Question: I have the following code, where I believe the 'NSFetchRequest' is in fact working, but there is nothing showing in my tableView(peopleList) after the 'viewWillAppear' runs.
'''
-(void)viewWillAppear:(BOOL)animated{
AppDelegate *appDelegate = [[UIApplication sharedApplication] delegate];
NSManagedObjectContext *moc = [appDelegate managedObjectContext];
NSEntityDescription *entityDescription = [NSEntityDescription entityForName:@"Person"
inManagedObjectContext:moc];
NSFetchRequest *request = [[NSFetchRequest alloc] init];
[request setEntity:entityDescription];
NSSortDescriptor *sortDescriptor = [[NSSortDescriptor alloc] initWithKey:@"firstName" ascending:YES];
[request setSortDescriptors:[NSArray arrayWithObject:sortDescriptor]];
NSError *error = nil;
NSLog(@"Count for request is %a", [moc countForFetchRequest:request error:&error]);
personArray = [moc executeFetchRequest:request error:&error];
[peopleList reloadData];
}
-(UITableViewCell *)tableView:(UITableView *)tableView cellForRowAtIndexPath:(NSIndexPath *)indexPath {
static NSString *cellIdentifier = @"Cell";
UITableViewCell *cell = [tableView dequeueReusableCellWithIdentifier:cellIdentifier];
if (cell == nil) {
cell = [[UITableViewCell alloc] initWithFrame:CGRectZero reuseIdentifier:cellIdentifier];
}
NSString *cellValue = [personArray objectAtIndex:indexPath.row];
cell.textLabel.text = cellValue;
return cell;
}
'''
Just in case, my storyboard is hooked up as shown.

My console says "Count for request is 23", making me think that the breakdown is somewhere in getting the array itself to show up in the interface. What needs to happen to get my personArray to show up in peopleList?
Any help is appreciated.
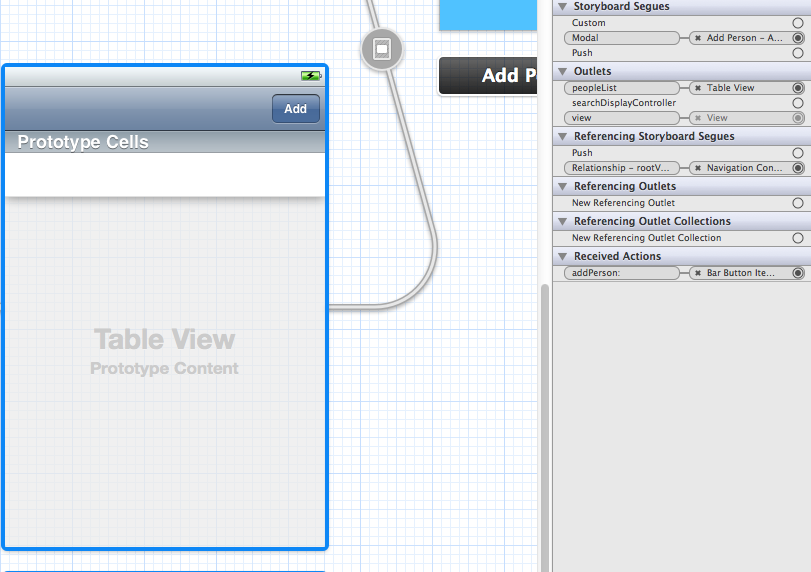
Answer: You need to declare a UITableViewDataSource, which is an object that implements that protocol and supplies data to your table. This is the piece that calls cellForRowAtIndexPath. It is frequently self -i.e. the tableViewController class, because it usually has the array as a local variable.
'''
myTableView.dataSource = self;
'''
And in your header file, do something like this:
'''
@interface myTableViewController : UITableViewController <UITableViewDelegate,UITableViewDataSource> {
}
'''